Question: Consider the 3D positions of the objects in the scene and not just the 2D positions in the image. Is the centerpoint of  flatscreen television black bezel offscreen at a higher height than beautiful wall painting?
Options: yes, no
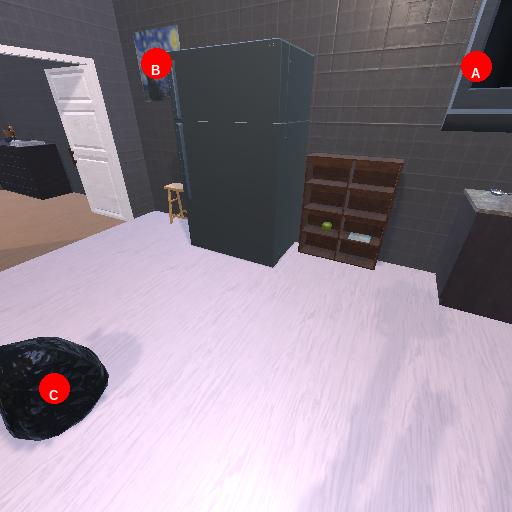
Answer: yes